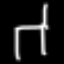
Label: chair